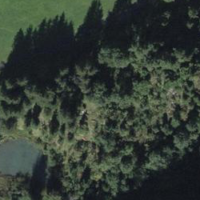
EUNIS habitat code: 43
Species observed at this site:
Filipendula ulmaria